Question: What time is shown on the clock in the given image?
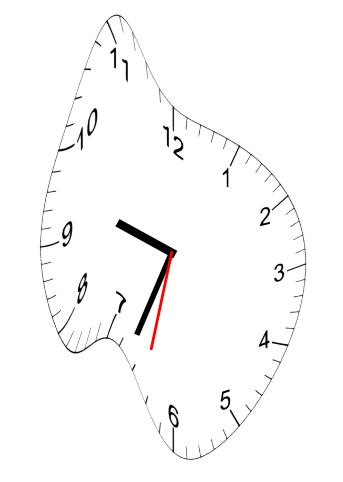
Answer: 09:33:32